Question: '''
Bitmap bmp = new Bitmap(300, 50);
Graphics gfx = Graphics.FromImage(bmp);
gfx.DrawString("Why I have black outer pixels?", new Font("Verdana", 14),
new SolidBrush(Color.White), 0, 0);
gfx.Dispose();
bmp.Save(Application.StartupPath + "\test.png", ImageFormat.Png);
'''

I need text to be completely white. I tried different brushes like Brushes.White and etc, but all bad. What can I do? All text pixels must be white, just opacity can change.
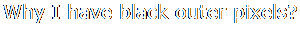
Answer: Solved: (use the textrenderinghints in combination with drawstring)
'''
Bitmap bmp = new Bitmap(300, 50);
Graphics gfx = Graphics.FromImage(bmp);
gfx.TextRenderingHint = System.Drawing.Text.TextRenderingHint.AntiAlias;
gfx.DrawString("Why I have black outer pixels?", new Font("Verdana", 14),
new SolidBrush(Color.White), 0, 0);
gfx.Dispose();
bmp.Save(Application.StartupPath + "\test.png", ImageFormat.Png);
'''